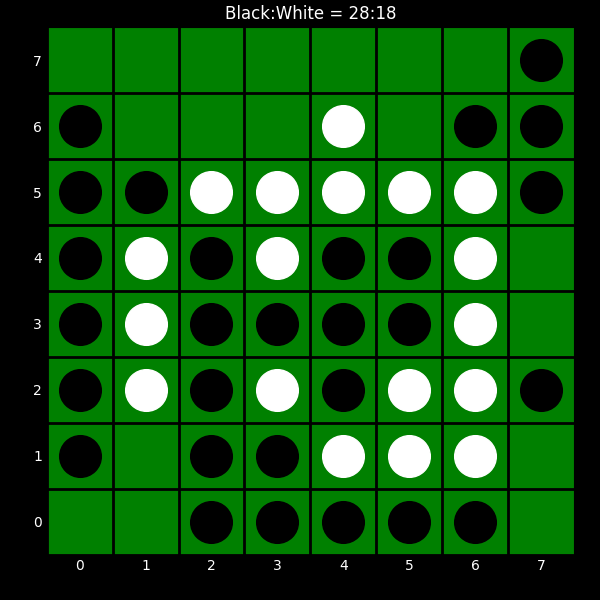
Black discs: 28
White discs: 18